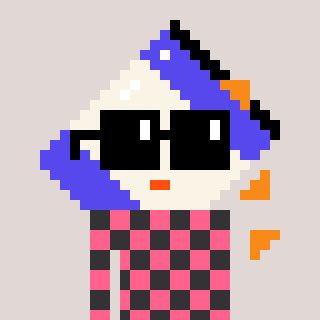
a pixel art character with square black sunglasses, a chips-shaped head and a grayscale-colored body on a warm background